Interaction volume radius: 10 \u00c5
Interaction volume height: 15 \u00c5
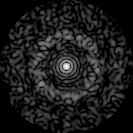
Disorder parameter: 0.8614